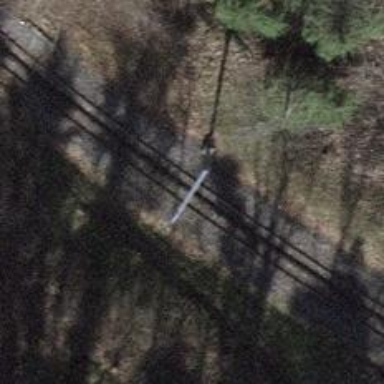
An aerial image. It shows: Solitary milestone along the railway.